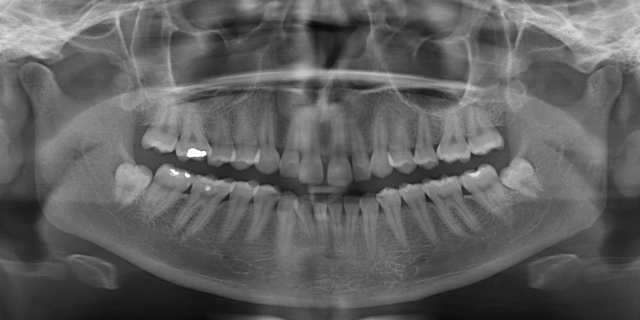
adult